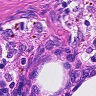
Metastatic tissue present: no